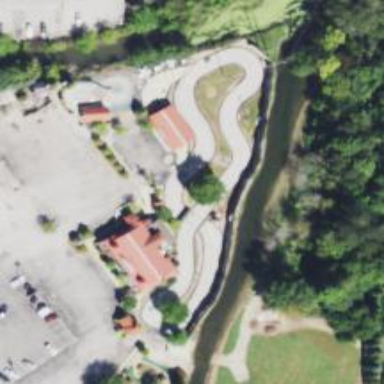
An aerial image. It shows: Karting raceway bridge.